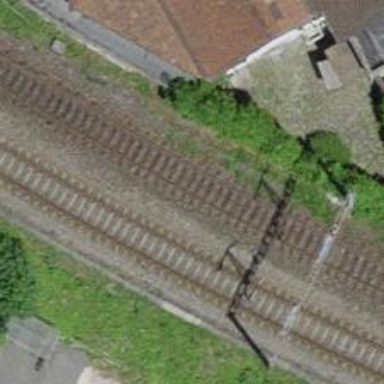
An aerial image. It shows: Single railway track on embankment with electrification through contact line.